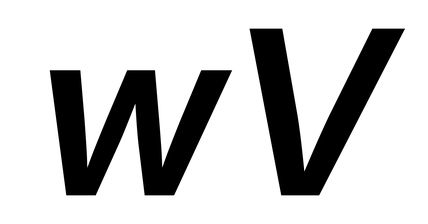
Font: Inter-Italic_SemiBold_Italic